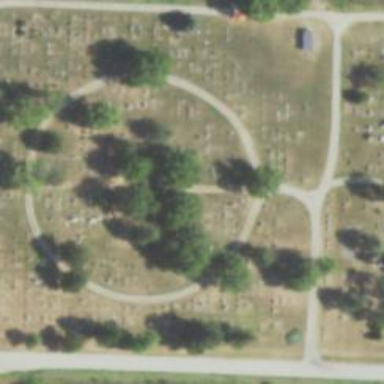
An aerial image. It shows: Cemetery.